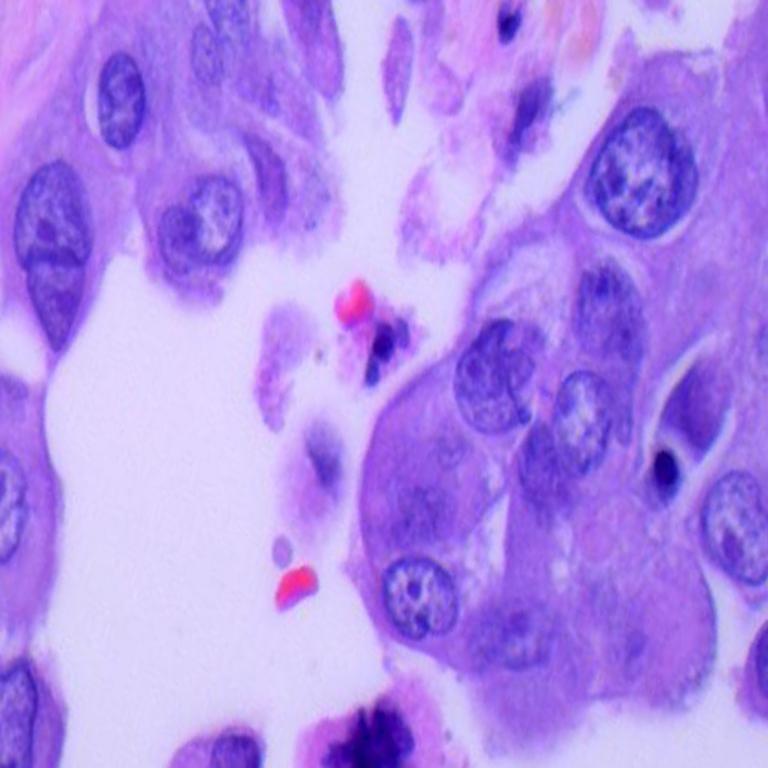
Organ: lung
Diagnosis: adenocarcinomas